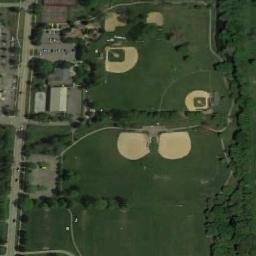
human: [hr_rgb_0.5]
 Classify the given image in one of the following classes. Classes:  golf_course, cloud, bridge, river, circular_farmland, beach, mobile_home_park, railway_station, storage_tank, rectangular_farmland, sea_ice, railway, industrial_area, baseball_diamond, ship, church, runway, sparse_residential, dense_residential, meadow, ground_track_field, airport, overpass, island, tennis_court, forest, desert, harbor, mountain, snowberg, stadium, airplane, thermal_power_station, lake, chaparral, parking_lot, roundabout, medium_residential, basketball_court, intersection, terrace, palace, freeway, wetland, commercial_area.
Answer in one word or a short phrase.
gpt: baseball_diamond